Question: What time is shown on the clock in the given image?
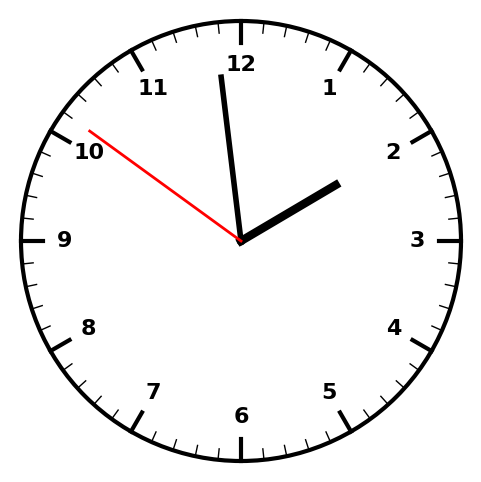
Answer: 01:58:51